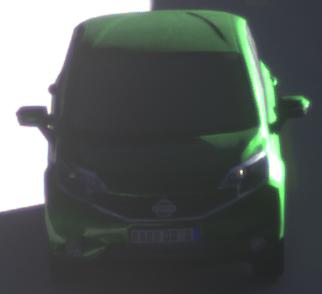
Make: Nissan
Model: Note 1.2
Detailed model: Note (E12) (10/13 - 12/16)
Model produced from: 2013/10
Model produced until: 2015/09
Doors: 5
Color: green
Road condition: dry road
Daytime: sunrise or sunset
Contrast: medium contrast